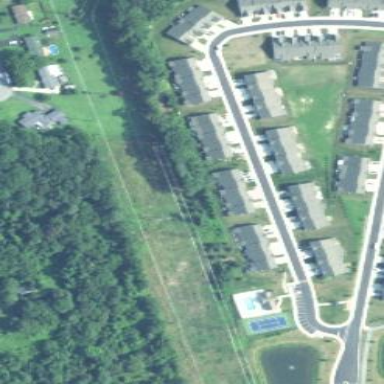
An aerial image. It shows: Residential road.